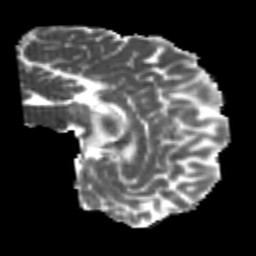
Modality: MD
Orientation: sagittal
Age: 23
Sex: male
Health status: healthy
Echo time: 0.074 s